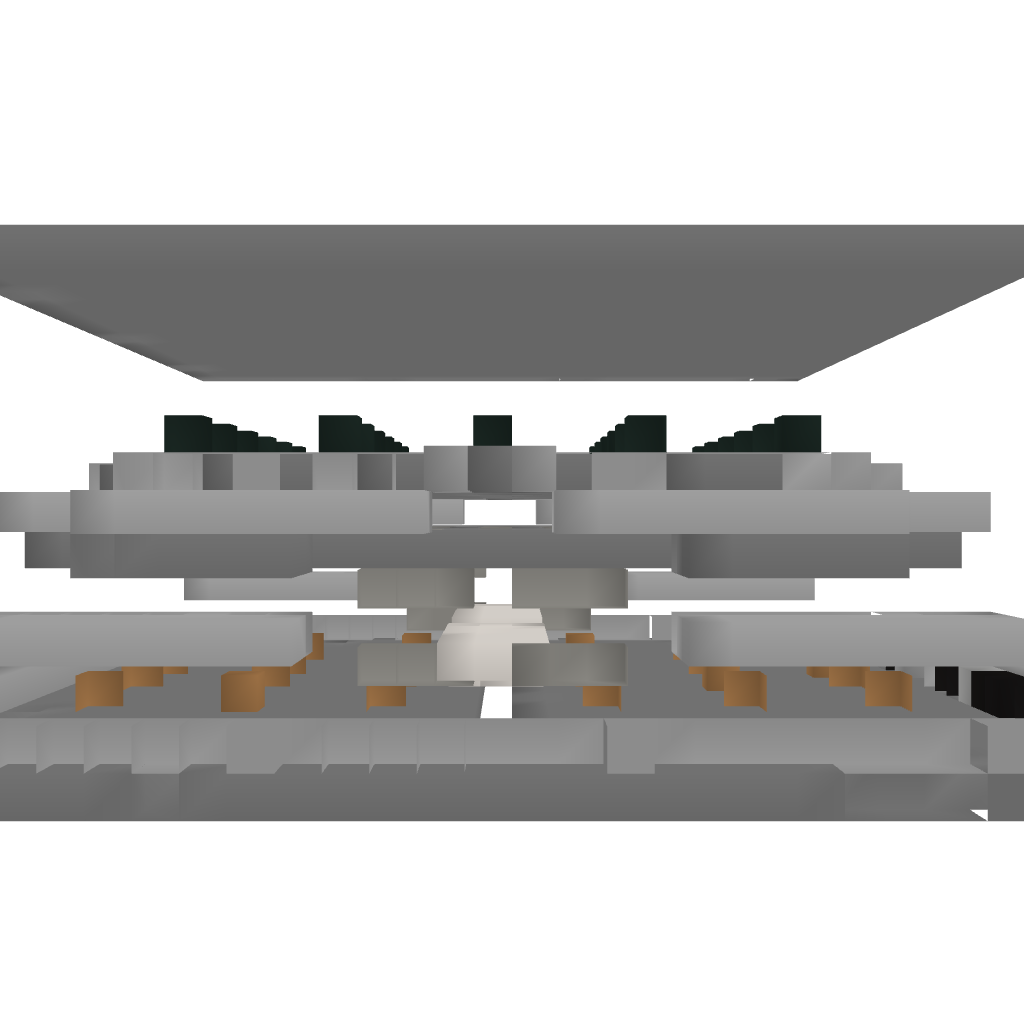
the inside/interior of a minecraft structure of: Monster Trap